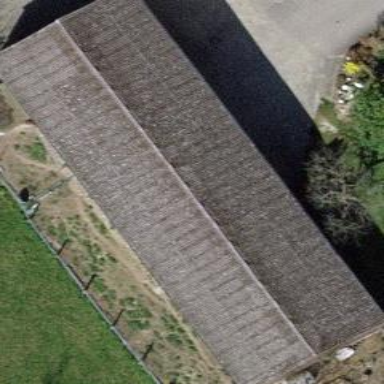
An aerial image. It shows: Farm auxiliary building.